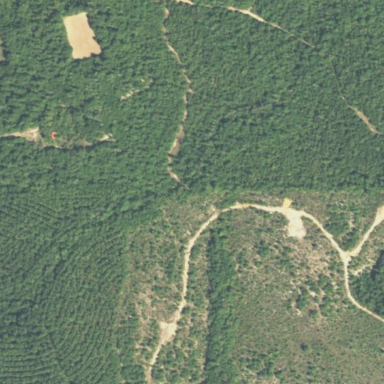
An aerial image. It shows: Mixed woodland area with various types of leaves.